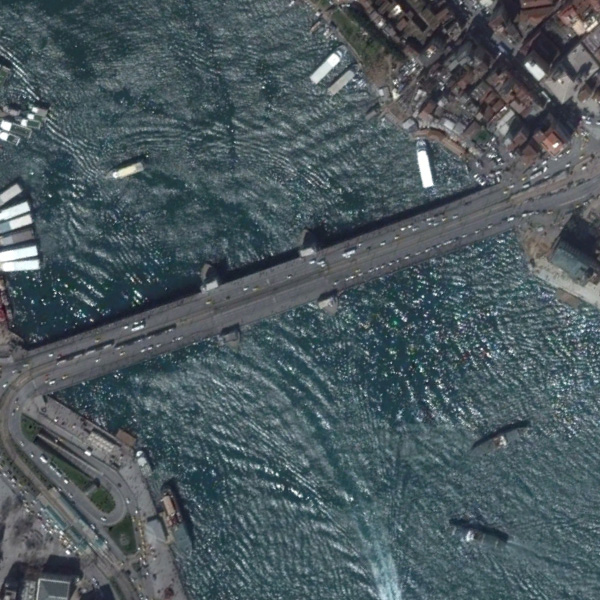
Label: Bridge